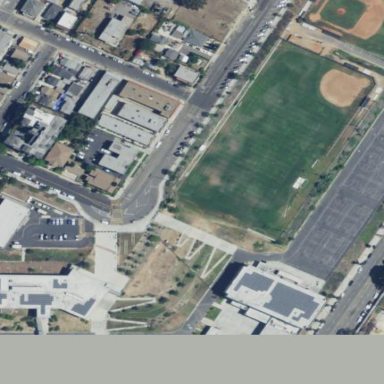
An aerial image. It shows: School.